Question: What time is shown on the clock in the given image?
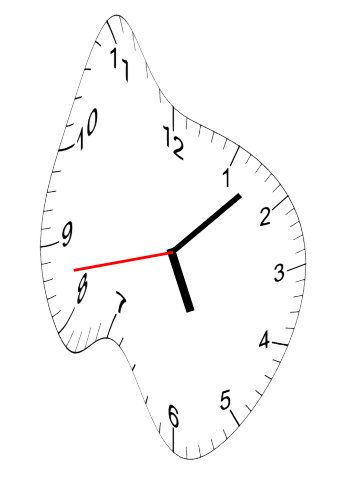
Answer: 05:07:43